Question: I'm trying to add a button to my form that would essentially run some different php code than my regular form submission code, that would, instead of emailing me the form, convert my page into a nice pdf ready to print. I have everything working except that pressing the button is giving me an error.
Firebug says :

Here's the code:
'''
<form id="adaugareanunt" name="adaugareanunt" action="mailerPDF.php" method="post">
<table width="535" border="0" cellspacing="2" cellpadding="3">
<tr class="TrDark">
//... more form code
'''
and for the button:
'''
<div style="text-align:right"><img src="images/print-button.png" onClick="chgAction()" width="60px" height="20px"></div>
'''
with the script:
'''
<script language="JavaScript" type="text/JavaScript">
function chgAction()
{
document.getElementById["adaugareanunt"].action = "mailerXFDF.php";
document.getElementById["adaugareanunt"].submit();
document.getElementById["adaugareanunt"].action = "mailerPDF.php";
}
</script>
'''
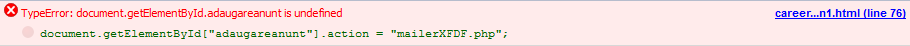
Answer: - <URL>
'''
const EL_form = document.getElementById("form");
EL_form.action = "someOtherURL.php";
EL_form.submit();
// PS! Make sure you don't have any name="submit" inputs in your form
'''
### Don't use inputs with name="submit"
Make also sure, if you want to use the '.submit()' method - that you 'name="submit"' in your form. Call it differently if really needed like i.e 'name="button_submit"'.
'name="submit"' they overtake the function 'submit' since any element with a set 'name' attribute becomes a property of that form Element.
Example of the problem:
'''
// EXAMPLE OF THE ISSUE:
const EL_form = document.getElementById("form");
// Why does EL_form.submit() not work?
console.log(EL_form.submit); // It's the actual INPUT with name="submit"
console.log(EL_form.submit()); // Therefore the "Not a function" error.
'''
'''
<form id="form">
<input type="submit" name="submit">
</form>
'''